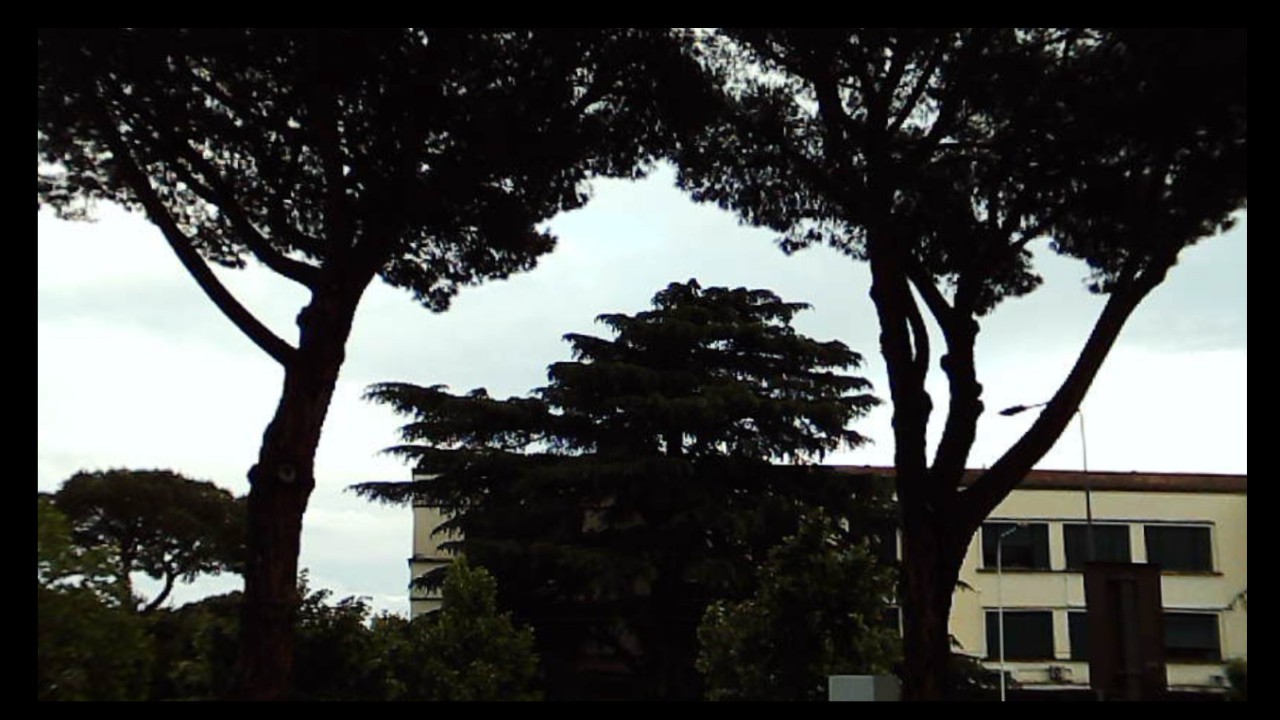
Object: DarwinFPV cineape20